Question: I currently have a bar chart, in which not all of X-Axis data is being displayed.
Here's a Screenshot:

I have searched the Internet thoroughly but I can not find a solution. I don't know what the css class for these text are and can not find it. When I change the -fx-font-size in any class in css, only the label font sizes are changed.
I would like to resize the x-axis text so that all of it can be displayed.
Rotating the texts would also work but I couldn't find a solution for that either.
PS:don't worry about the half German country names.
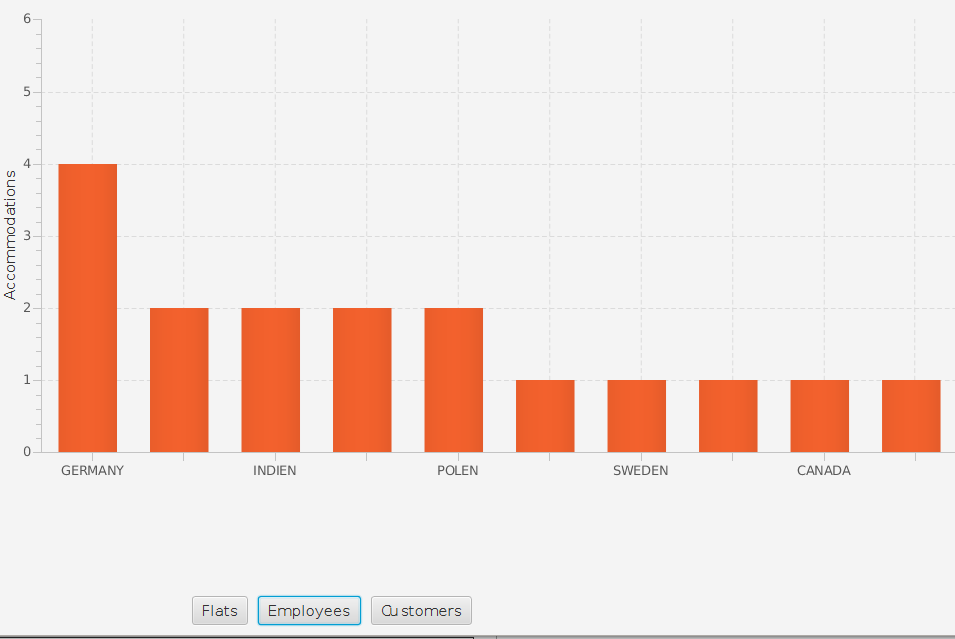
Answer: you can change the font size of the axis easily from code without css. I assume you have a category axis..
'''
CategoryAxis xAxis = new CategoryAxis();
xAxis.tickLabelFontProperty().set(Font.font(15));
'''
or if you want it by css:
'''
.axis{
-fx-tick-label-font-size: 0.5em;
}
'''